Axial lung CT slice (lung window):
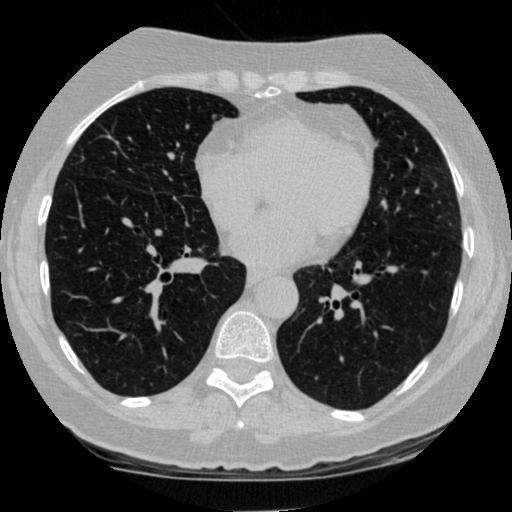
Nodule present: no